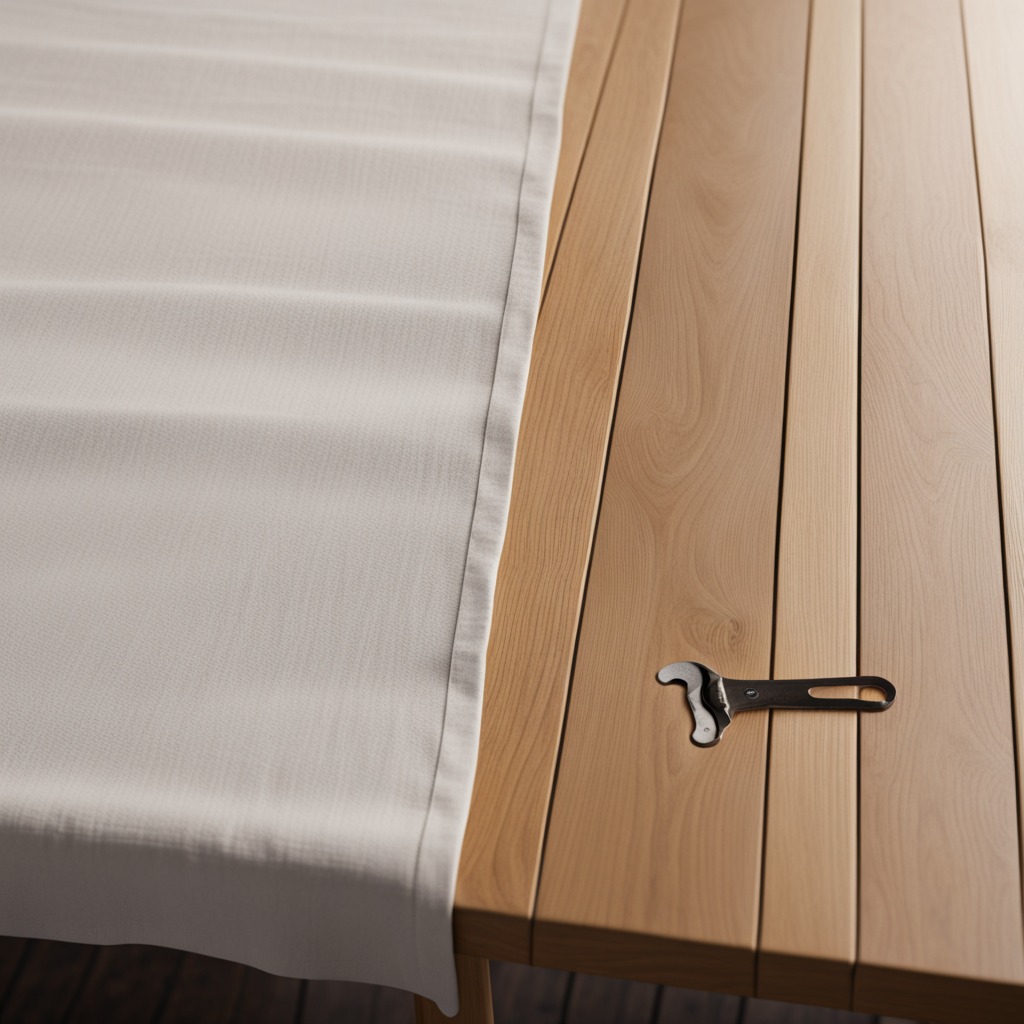
An wrench lying on the wooden table.